Question: I am trying to do two things on my webpage. One is I want to align two lines infront of each other with the gap like this.

I want to maintain a gap between them. and second I want all my lines to be start on equal place. I mean you can see second line of second row that Singer has changed is position and stretch to back. Want to do like this
'''
Singer/songwriter/record producer
Singer/songwriter/record producer/actor
Singer/songwriter/record producer/actor
'''
like this
thanks
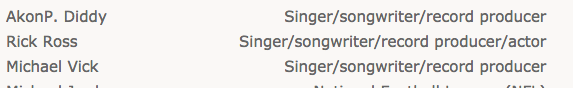
Answer: <URL>
## HTML
'''
<div>
<div class="float-left">
AkonP .Diddy
</div>
<div class="float-right">
Singer/songwriter/record producer
</div>
<div class="float-left">
Rick Ross
</div>
<div class="float-right">
Singer/songwriter/record producer
</div>
<div class="float-left">
Michael Vick
</div>
<div class="float-right">
Singer/songwriter/record producer
</div>
</div>
'''
## CSS
'''
.float-left{
float:left;
width:30%;
}
.float-right{
float:left;
width:70%;
}
'''